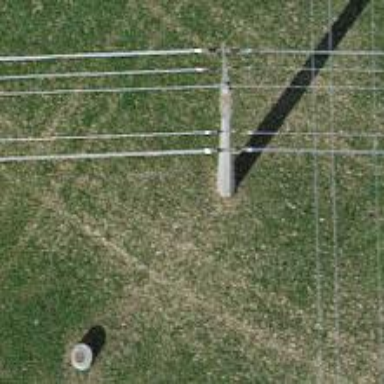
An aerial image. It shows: Concrete power pole.